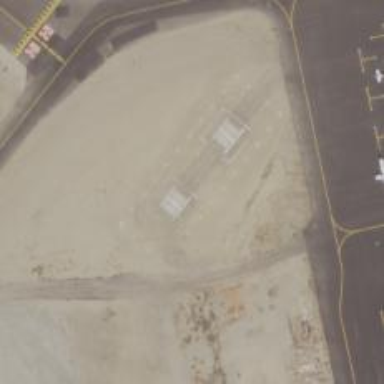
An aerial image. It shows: Image of helipad at airport.